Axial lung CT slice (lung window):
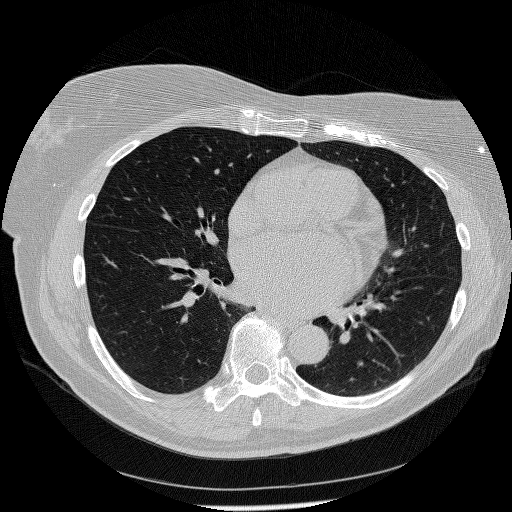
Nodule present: no